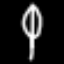
Label: leaf